八年级 · 解析几何
如图所示, 在菱形 $A B C D$ 中, $A B=4, \angle B A D=120^{\circ}, \triangle A E F$ 为正三角形, 点 $E 、 F$ 分别在菱形
的边 $B C 、 C D$ 上滑动, 且 $E 、 F$ 不与 $B 、 C 、 D$ 重合.

(1)证明不论 $E 、 F$ 在 $B C 、 C D$ 上如何滑动, 总有 $B E=C F$;

(2)当点 $E 、 F$ 在 $B C 、 C D$ 上滑动时, 分别探讨四边形 $A E C F$ 和 $\triangle C E F$ 的面积是否发生变化? 如果不变, 求出这个定值; 如果变化, 求出最大(或最小)值.

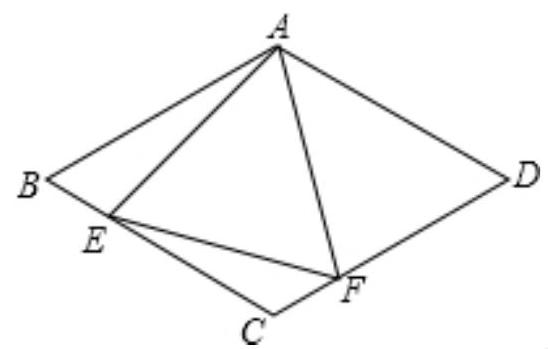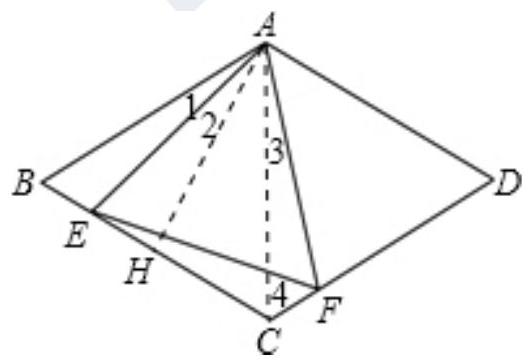
答案: (1)证明：连接 $A C$, 如下图所示,

$\because$ 四边形 $A B C D$ 为菱形, $\angle B A D=120^{\circ}$,
$\angle 1+\angle E A C=60^{\circ}, \angle 3+\angle E A C=60^{\circ}$,

$\therefore \angle 1=\angle 3$,

$\because \angle B A D=120^{\circ}$,

$\therefore \angle A B C=60^{\circ}$,

$\therefore \triangle A B C$ 和 $\triangle A C D$ 为等边三角形,

$\therefore \angle 4=60^{\circ}, A C=A B$

$\therefore$ 在 $\triangle A B E$ 和 $\triangle A C F$ 中,

$\left\{\begin{array}{l}\angle 1=\angle 3 \\ A B=A C \\ \angle A B C=\angle 4\end{array}\right.$,

$\therefore \triangle A B E \cong \triangle A C F(A S A)$.

$\therefore B E=C F$

(2)解：四边形 $A E C F$ 的面积不变, $\triangle C E F$ 的面积发生变化.

理由: 由(1)得 $\triangle A B E \cong \triangle A C F$,

则 $S_{\triangle A B E}=S_{\triangle A C F}$,

故 $S_{\text {四边形 } A E C F}=S_{\triangle A E C}+S_{\triangle A C F}=S_{\triangle A E C}+S_{\triangle A B E}=S_{\triangle A B C}$, 是定值,

作 $A H \perp B C$ 于 $H$ 点, 则 $B H=2$,

$S_{\text {四边形 } A E C F}=S_{\triangle A B C}=\frac{1}{2} B C \cdot A H=\frac{1}{2} B C \cdot \sqrt{A B^{2}-B H^{2}}=4 \sqrt{3}$,

由 “垂线段最短” 可知: 当正三角形 $A E F$ 的边 $A E$ 与 $B C$ 垂直时, 边 $A E$ 最短.

故 $\triangle A E F$ 的面积会随着 $A E$ 的变化而变化, 且当 $A E$ 最短时, 正三角形 $A E F$ 的面积会最小,

又 $S_{\triangle C E F}=S_{\text {四边形 } A E C F}-S_{\triangle A E F}$, 则此时 $\triangle C E F$ 的面积就会最大.

$\therefore S_{\triangle C E F}=S_{\text {四边形 } A E C F}-S_{\triangle A E F}=4 \sqrt{3}-\frac{1}{2} \times 2 \sqrt{3} \times \sqrt{(2 \sqrt{3})^{2}-(\sqrt{3})^{2}}=\sqrt{3}$.

即 $\triangle C E F$ 的面积最大值是 $\sqrt{3}$.